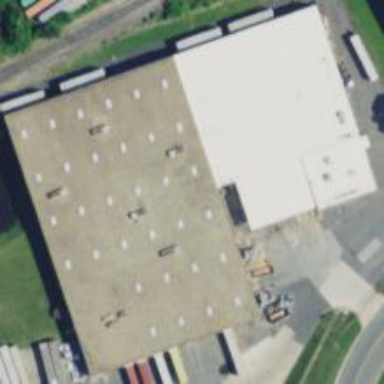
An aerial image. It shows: Warehouse.